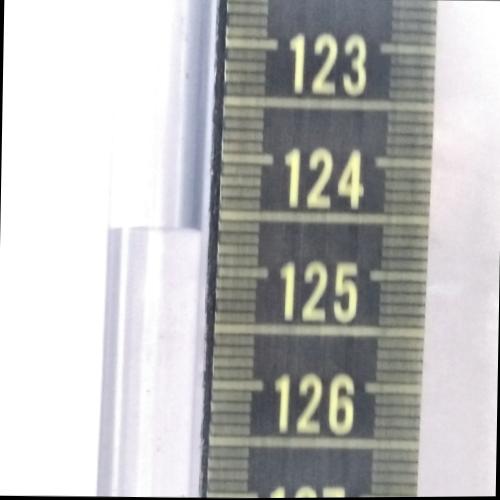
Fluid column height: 124.6 cm